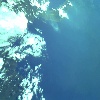
Label: water